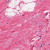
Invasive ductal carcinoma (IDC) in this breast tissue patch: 0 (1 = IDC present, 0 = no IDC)